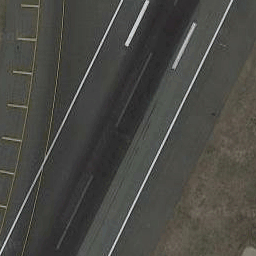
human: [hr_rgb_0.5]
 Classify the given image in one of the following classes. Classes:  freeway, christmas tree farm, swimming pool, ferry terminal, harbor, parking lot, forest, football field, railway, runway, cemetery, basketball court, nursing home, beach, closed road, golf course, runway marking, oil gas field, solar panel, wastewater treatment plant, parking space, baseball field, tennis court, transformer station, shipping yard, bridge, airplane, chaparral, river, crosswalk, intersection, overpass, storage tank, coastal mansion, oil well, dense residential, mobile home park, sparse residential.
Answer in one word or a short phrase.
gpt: runway